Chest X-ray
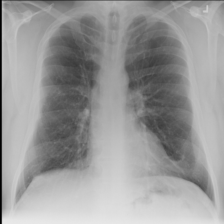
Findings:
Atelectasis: negative
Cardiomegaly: negative
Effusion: negative
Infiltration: negative
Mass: negative
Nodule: negative
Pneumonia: negative
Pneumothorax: negative
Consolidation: negative
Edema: negative
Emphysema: negative
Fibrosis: negative
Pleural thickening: negative
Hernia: negative